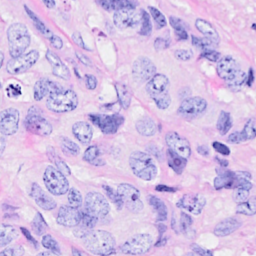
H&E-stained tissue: Breast